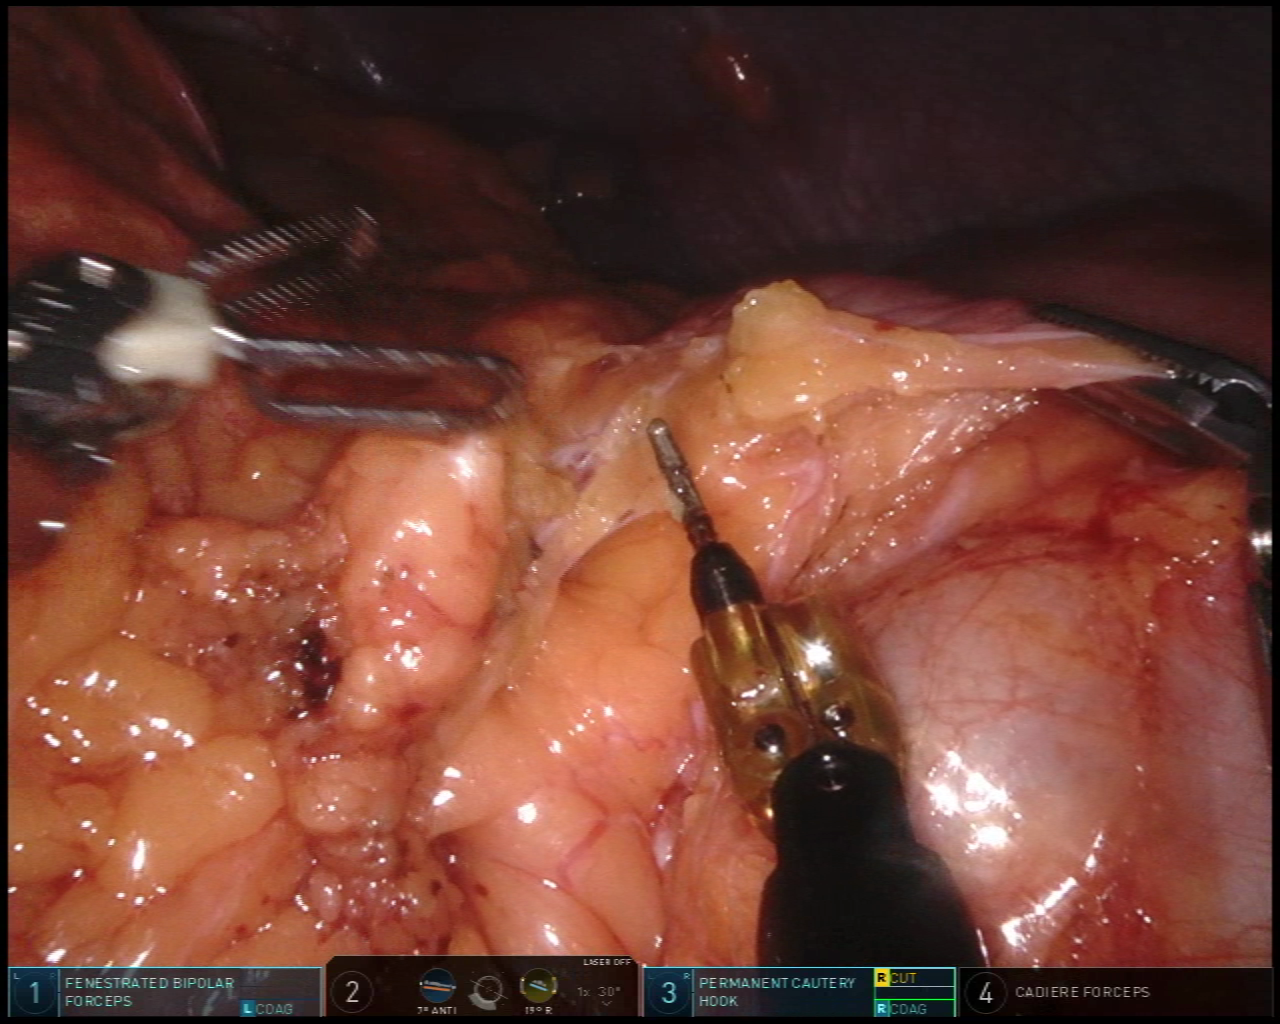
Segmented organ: spleen
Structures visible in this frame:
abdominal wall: yes
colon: yes
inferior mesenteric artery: no
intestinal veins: no
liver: no
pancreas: no
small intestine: no
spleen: yes
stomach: no
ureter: no
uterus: no
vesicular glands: no